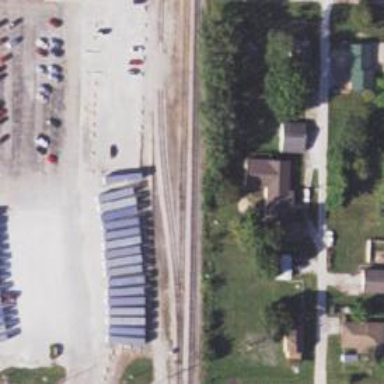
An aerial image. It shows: Railway siding for service.